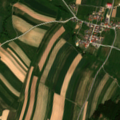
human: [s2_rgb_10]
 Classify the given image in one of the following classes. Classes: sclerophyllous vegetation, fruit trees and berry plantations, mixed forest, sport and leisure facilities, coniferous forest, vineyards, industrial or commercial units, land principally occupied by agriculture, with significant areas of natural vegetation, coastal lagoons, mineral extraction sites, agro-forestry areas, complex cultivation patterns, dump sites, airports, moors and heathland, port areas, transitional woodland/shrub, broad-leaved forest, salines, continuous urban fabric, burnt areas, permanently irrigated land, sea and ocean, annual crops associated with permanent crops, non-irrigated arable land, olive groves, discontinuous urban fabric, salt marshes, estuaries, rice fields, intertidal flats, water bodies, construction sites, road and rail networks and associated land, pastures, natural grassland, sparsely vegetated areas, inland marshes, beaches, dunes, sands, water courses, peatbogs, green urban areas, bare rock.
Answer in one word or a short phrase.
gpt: discontinuous urban fabric, non-irrigated arable land, land principally occupied by agriculture, with significant areas of natural vegetation, coniferous forest